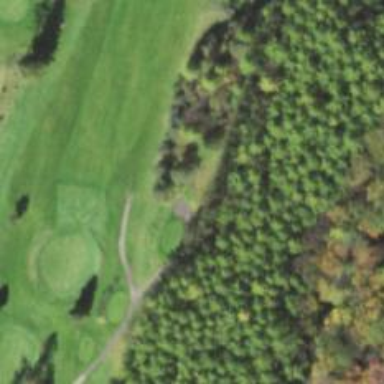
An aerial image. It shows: Path for both roads and golfers.